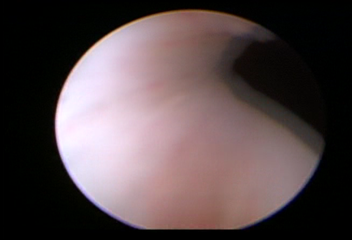
Modality: WLC
Class: Normal mucosa
Bladder cancer association: No